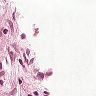
Metastatic tissue present: yes